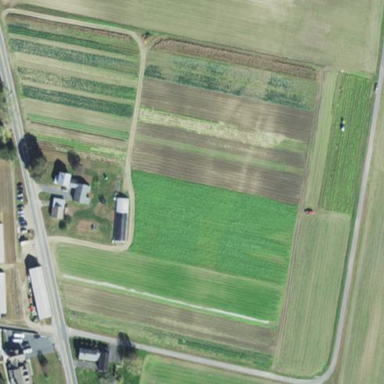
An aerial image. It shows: Farmland with agricultural activities.